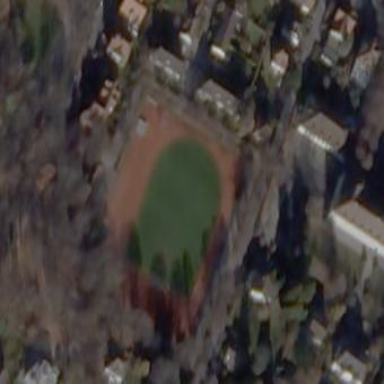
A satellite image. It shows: Multi-sport pitch with grass surface for leisure land activities.